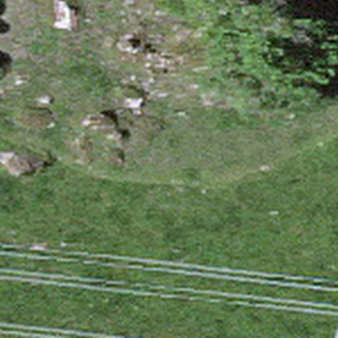
Label: other